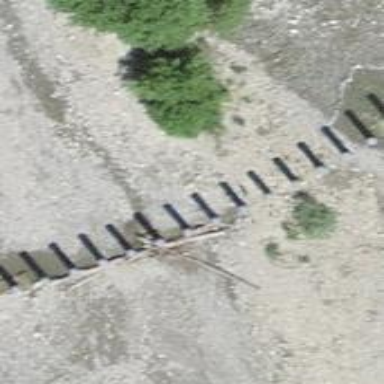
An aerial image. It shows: Weir along the waterway.